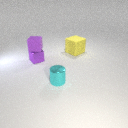
small purple metal cube in front of large yellow rubber cube